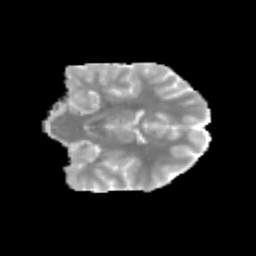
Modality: MD
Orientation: coronal
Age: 14
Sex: female
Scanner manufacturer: siemens
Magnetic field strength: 3 T
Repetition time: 3.8 s
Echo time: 0.07 s